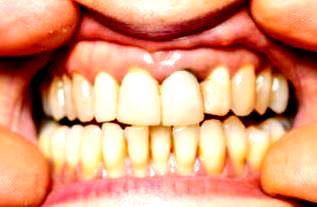
Condition: Gingivitis